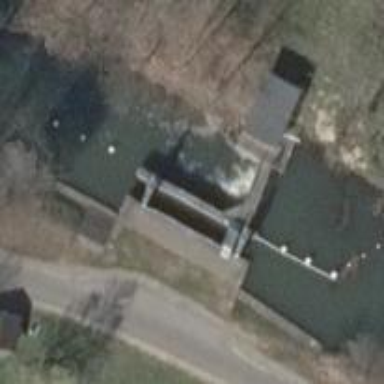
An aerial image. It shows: Lock gate along waterway.